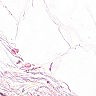
Metastatic tissue present: no